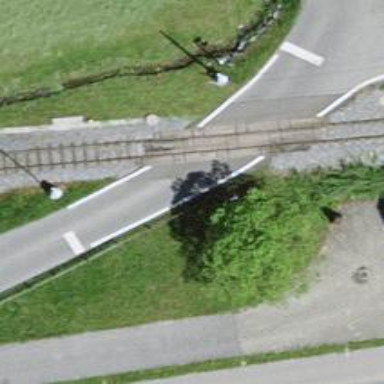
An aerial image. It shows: Level crossing along the railway.